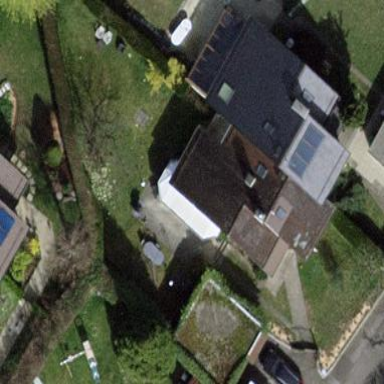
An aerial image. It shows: Garden enclosed by fence.